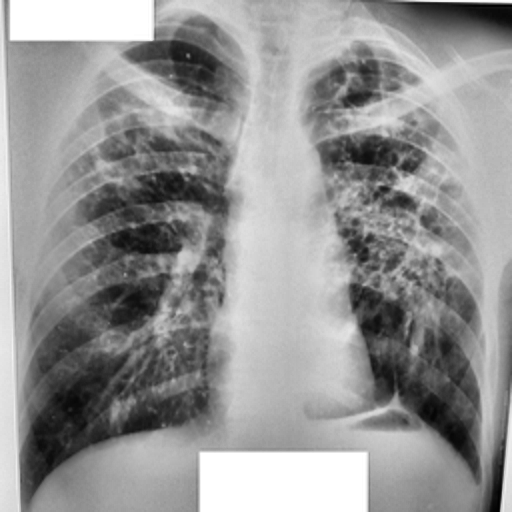
Finding: TUBERCULOSIS